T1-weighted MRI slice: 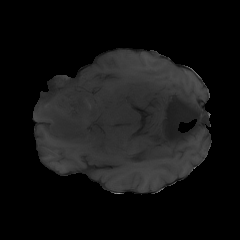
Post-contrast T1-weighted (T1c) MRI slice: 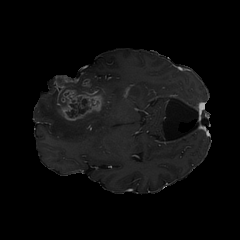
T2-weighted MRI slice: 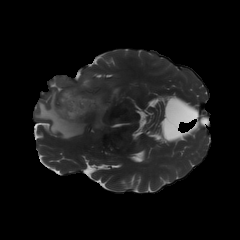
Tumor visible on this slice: yes